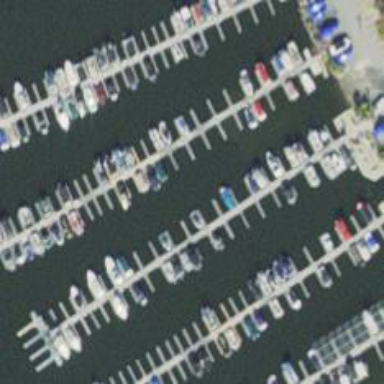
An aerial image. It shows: Man-made pier.